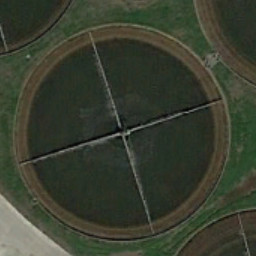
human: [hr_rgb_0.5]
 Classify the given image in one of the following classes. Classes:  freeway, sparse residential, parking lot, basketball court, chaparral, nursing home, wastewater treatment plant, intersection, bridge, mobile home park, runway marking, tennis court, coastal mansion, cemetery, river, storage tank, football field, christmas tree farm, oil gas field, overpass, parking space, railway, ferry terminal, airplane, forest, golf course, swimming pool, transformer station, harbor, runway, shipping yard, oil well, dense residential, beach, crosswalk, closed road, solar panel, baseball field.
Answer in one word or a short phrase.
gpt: wastewater treatment plant